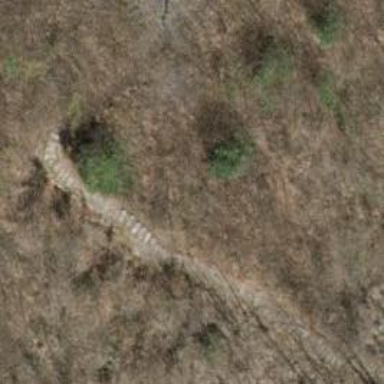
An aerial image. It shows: Set of steps on the road.